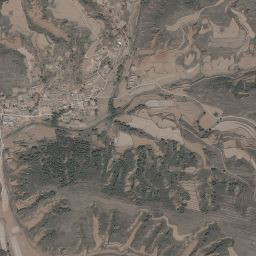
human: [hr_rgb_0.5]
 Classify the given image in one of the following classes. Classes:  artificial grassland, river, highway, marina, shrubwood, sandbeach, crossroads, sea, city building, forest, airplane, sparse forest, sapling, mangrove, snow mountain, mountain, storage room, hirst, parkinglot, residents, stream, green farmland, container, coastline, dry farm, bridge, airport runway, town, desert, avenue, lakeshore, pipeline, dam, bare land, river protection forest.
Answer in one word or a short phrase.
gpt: mountain